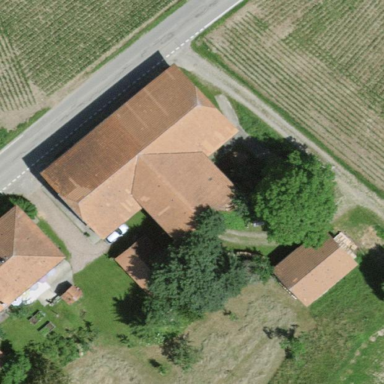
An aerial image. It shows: Farm building.